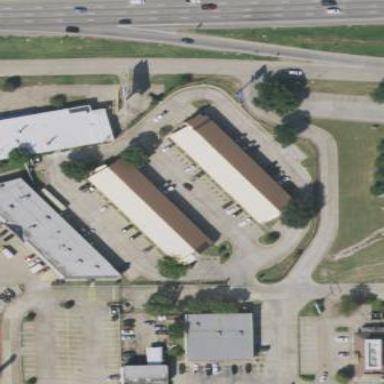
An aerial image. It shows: Building that is motel.